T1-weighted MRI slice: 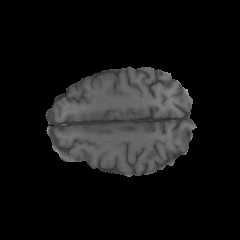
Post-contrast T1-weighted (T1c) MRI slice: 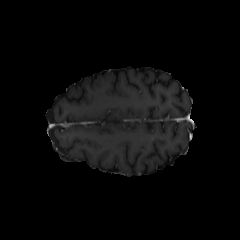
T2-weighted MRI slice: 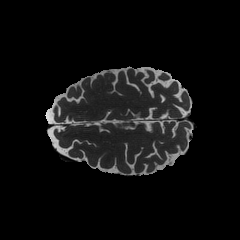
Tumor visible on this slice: no